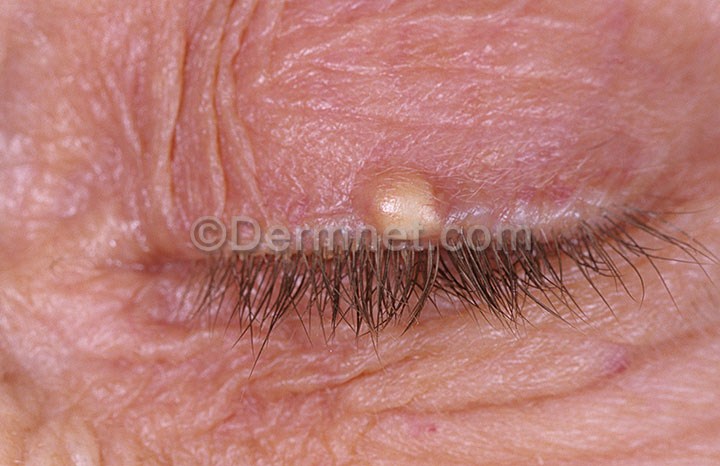
Disease: Seborrheic Keratoses and other Benign Tumors